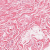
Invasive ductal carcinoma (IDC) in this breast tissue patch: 0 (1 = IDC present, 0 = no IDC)